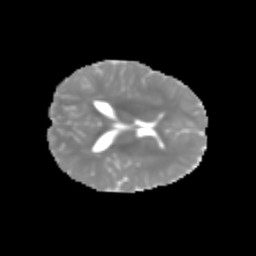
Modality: MD
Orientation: axial
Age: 6
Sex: female
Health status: healthy